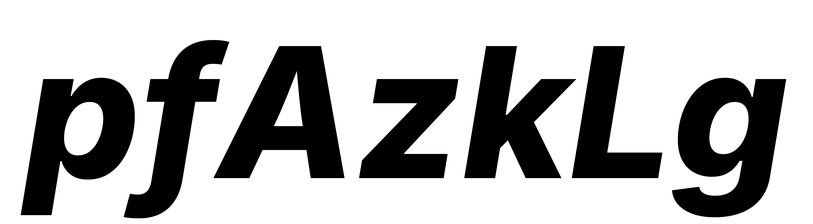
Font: Inter-Italic_ExtraBold_Italic